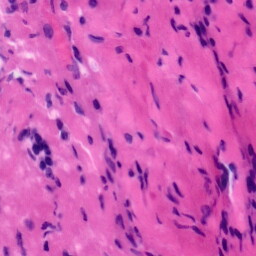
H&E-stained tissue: Tonsil